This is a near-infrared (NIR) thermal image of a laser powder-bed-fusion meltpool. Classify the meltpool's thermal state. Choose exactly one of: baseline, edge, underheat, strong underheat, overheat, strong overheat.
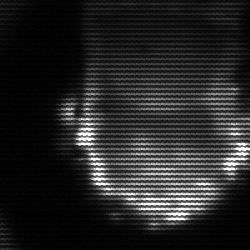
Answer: baseline